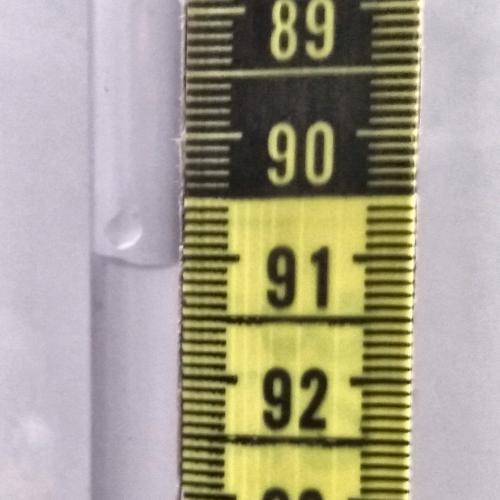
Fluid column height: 91.1 cm